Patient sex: M
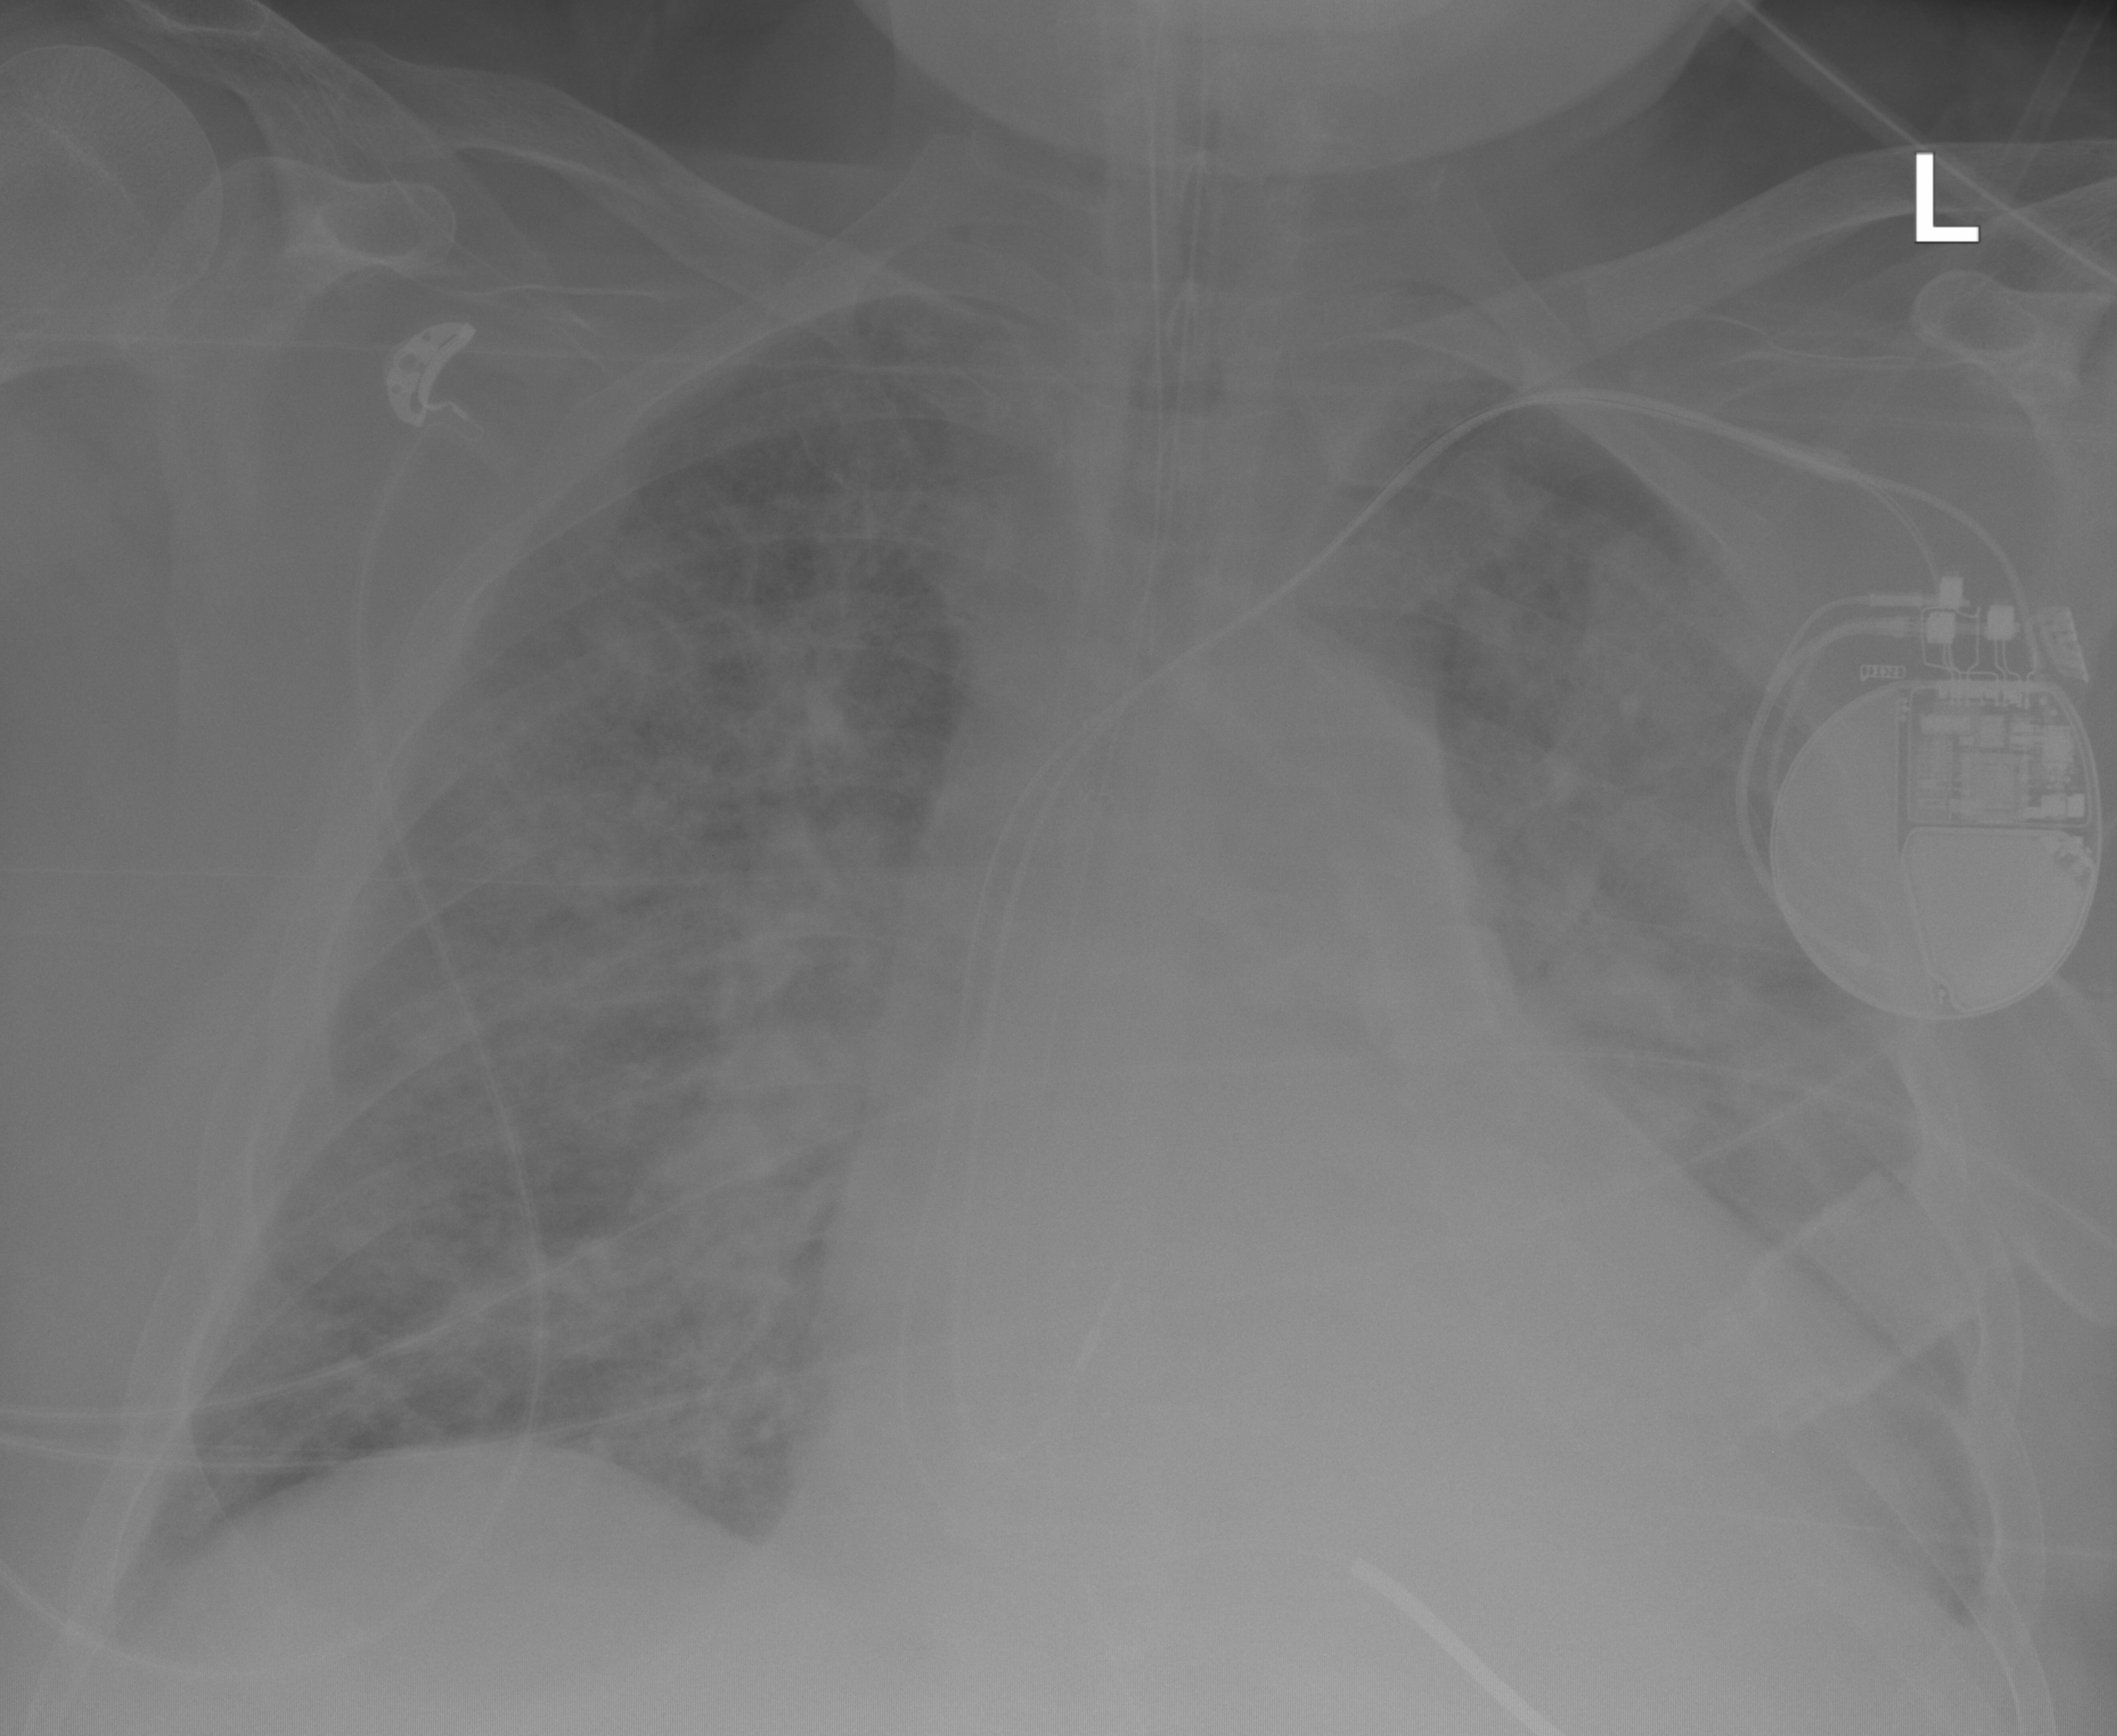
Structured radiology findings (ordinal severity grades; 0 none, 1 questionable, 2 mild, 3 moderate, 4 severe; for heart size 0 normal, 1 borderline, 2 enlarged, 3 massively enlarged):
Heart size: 2
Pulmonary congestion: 3
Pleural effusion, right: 1
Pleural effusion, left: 2
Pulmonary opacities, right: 3
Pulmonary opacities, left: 3
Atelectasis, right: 2
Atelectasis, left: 2